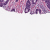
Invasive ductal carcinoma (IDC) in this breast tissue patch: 1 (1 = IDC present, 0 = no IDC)